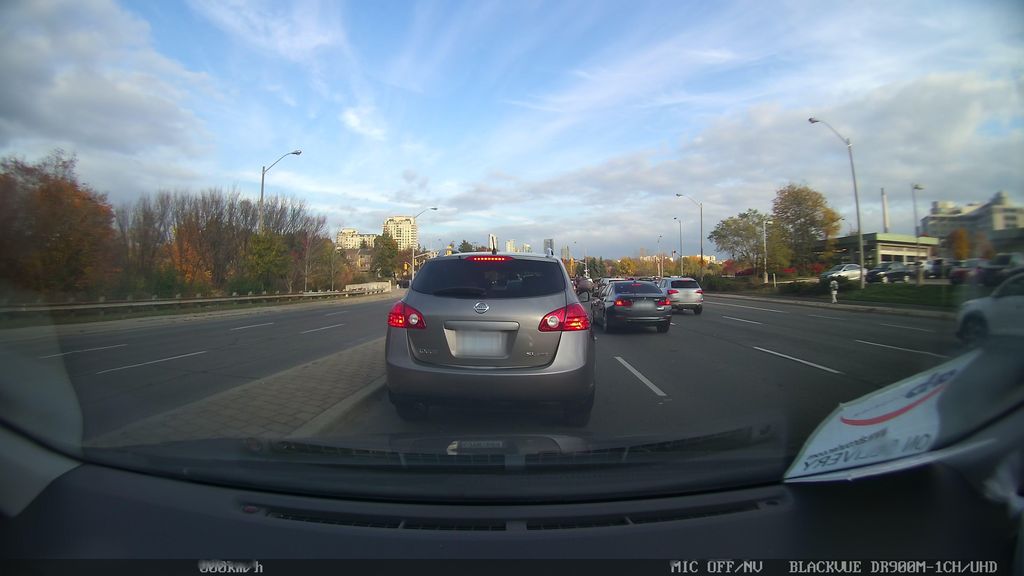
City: toronto